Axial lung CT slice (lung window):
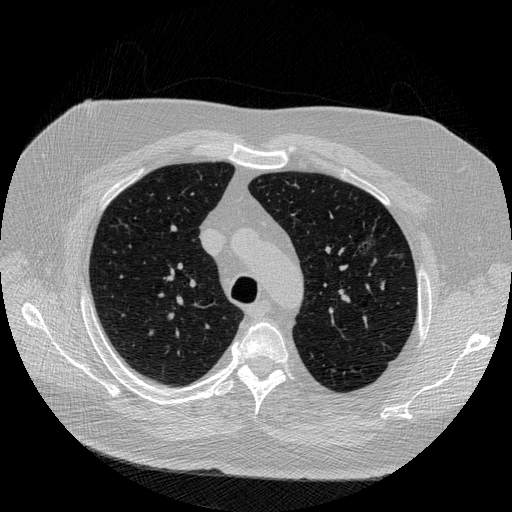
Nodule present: yes
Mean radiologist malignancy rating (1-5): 2